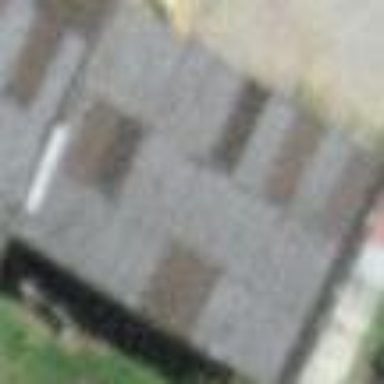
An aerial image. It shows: Barn.